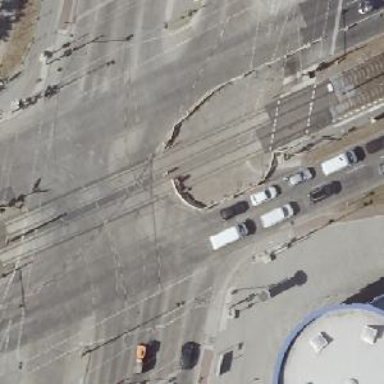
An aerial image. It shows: Tram crossing on the railway.